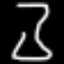
Label: hourglass